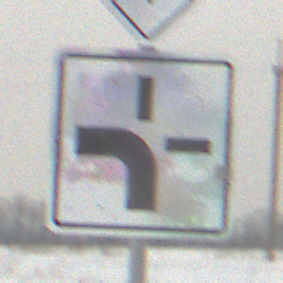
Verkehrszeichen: VerlaufVorfahrtsstrasse1
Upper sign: Vorfahrtsstrasse
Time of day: MorningAfternoon
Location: Outdoor (Nature)
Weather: Overcast
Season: Winter
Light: Natural